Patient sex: F
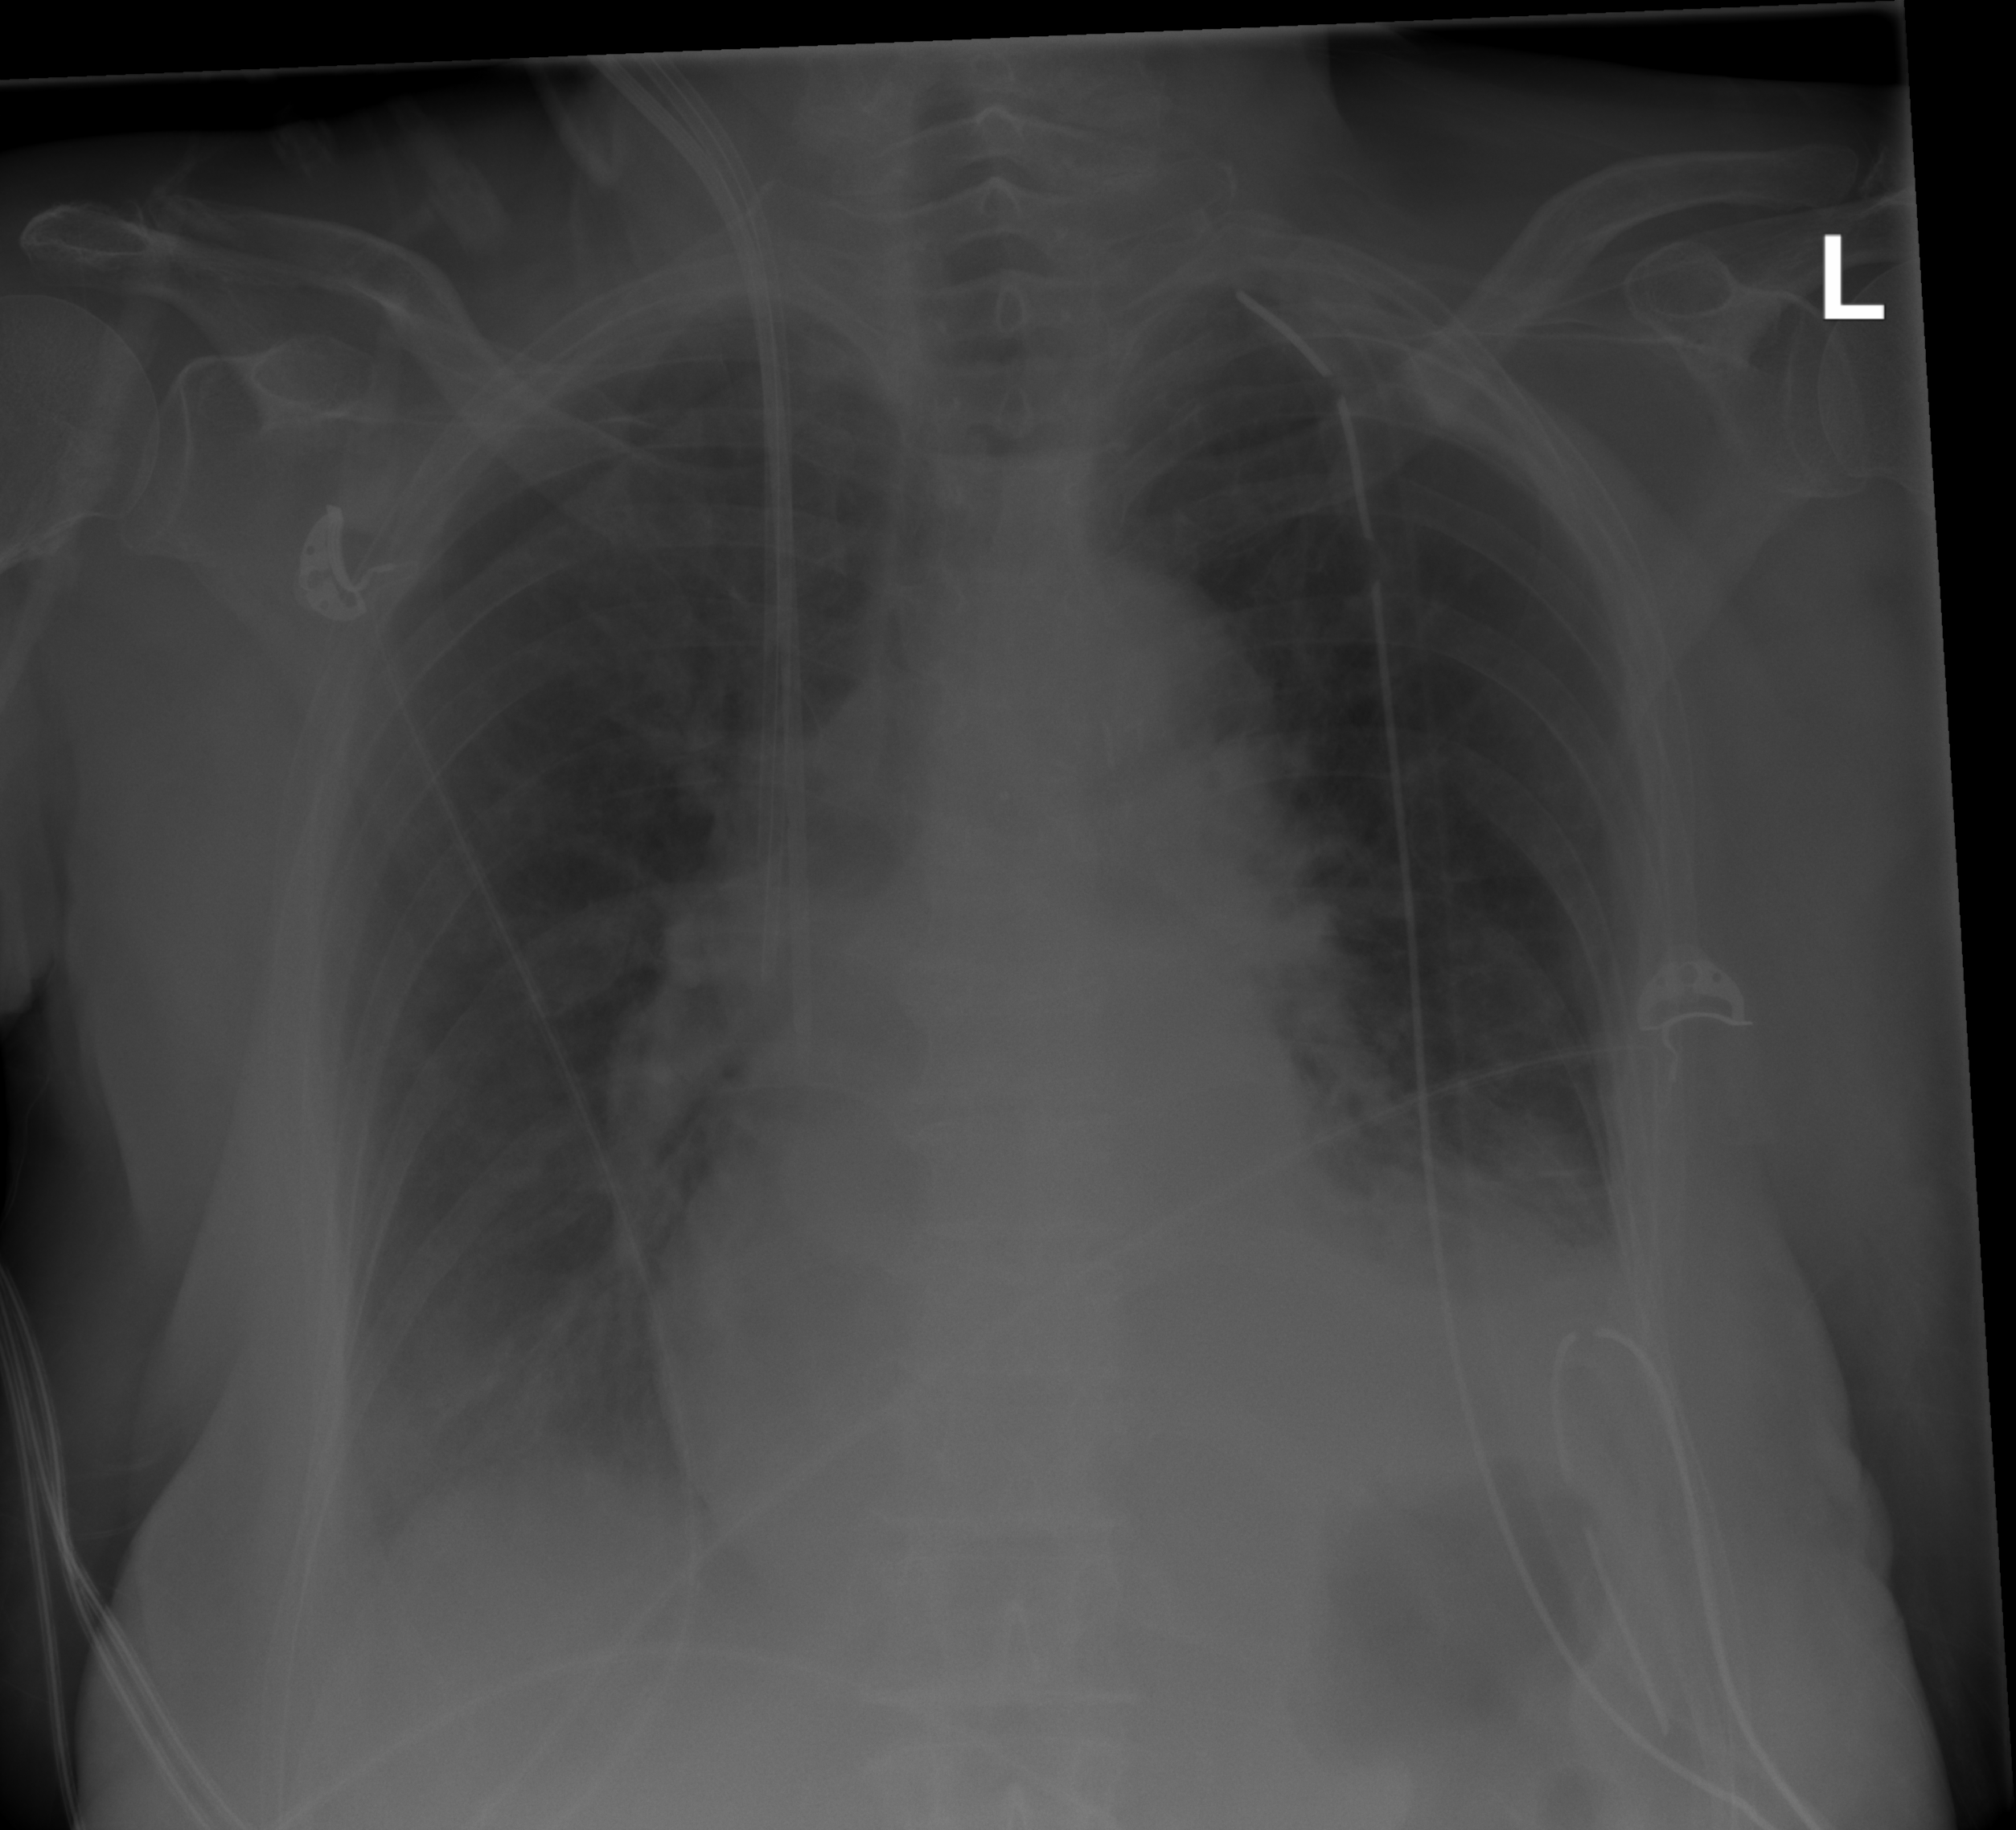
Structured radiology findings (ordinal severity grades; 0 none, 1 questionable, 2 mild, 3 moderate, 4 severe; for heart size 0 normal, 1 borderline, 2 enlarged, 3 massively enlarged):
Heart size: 2
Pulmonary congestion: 2
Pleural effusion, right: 2
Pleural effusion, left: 2
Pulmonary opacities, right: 0
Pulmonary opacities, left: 2
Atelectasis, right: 2
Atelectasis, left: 2